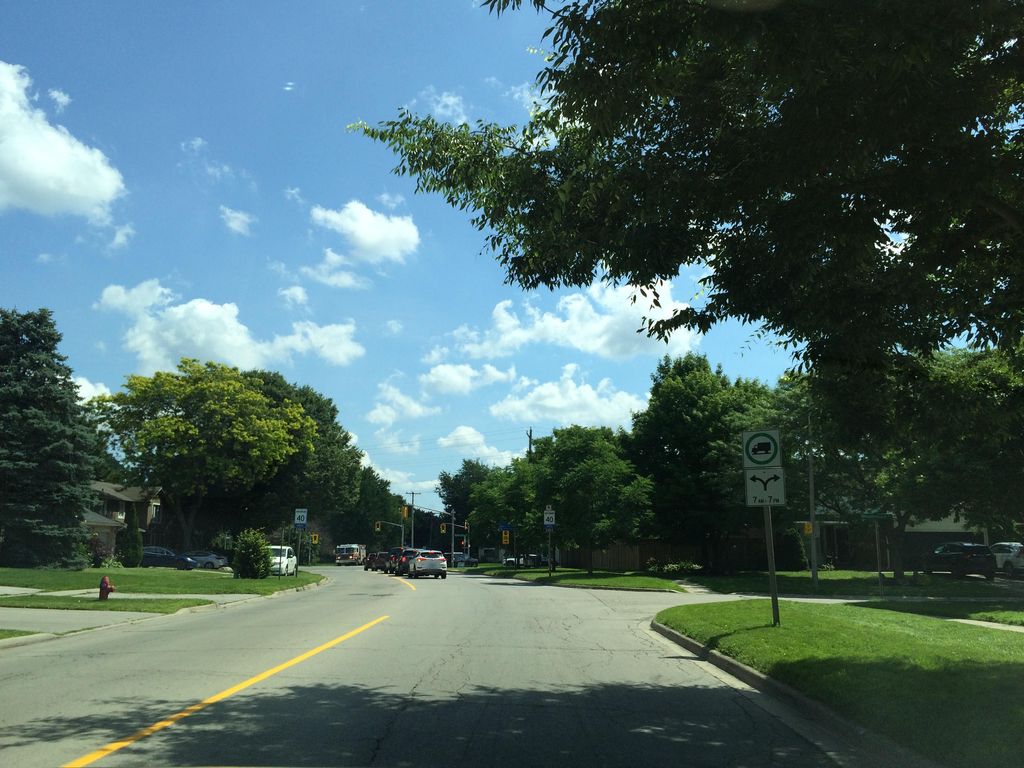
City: hamilton